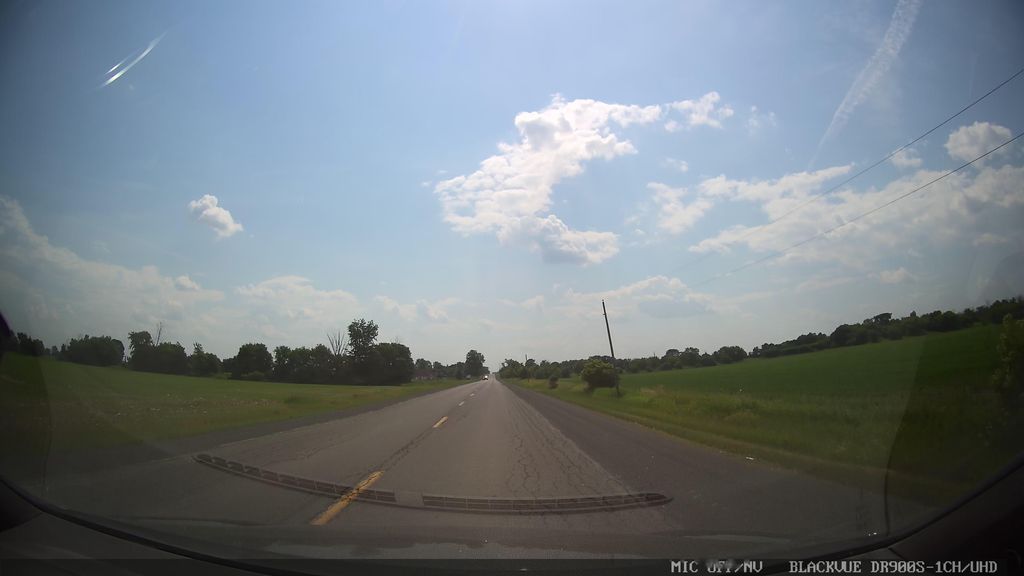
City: ottawa-gatineau